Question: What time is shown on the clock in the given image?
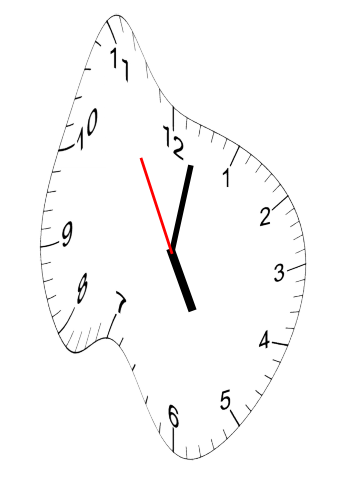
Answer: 05:01:55